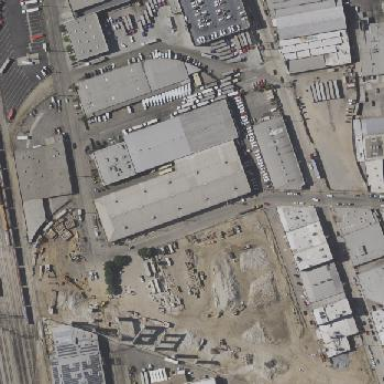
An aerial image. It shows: Warehouse building.